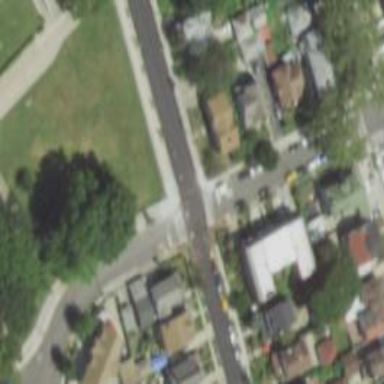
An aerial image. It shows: Marked crossing on footway.